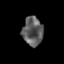
Tissue: skin
Cell type: Epithelial cells
Senescence score: 0.1019
Nuclear area (px): 574
Mean DAPI intensity: 93.594